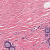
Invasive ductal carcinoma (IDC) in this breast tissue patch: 0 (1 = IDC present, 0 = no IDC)